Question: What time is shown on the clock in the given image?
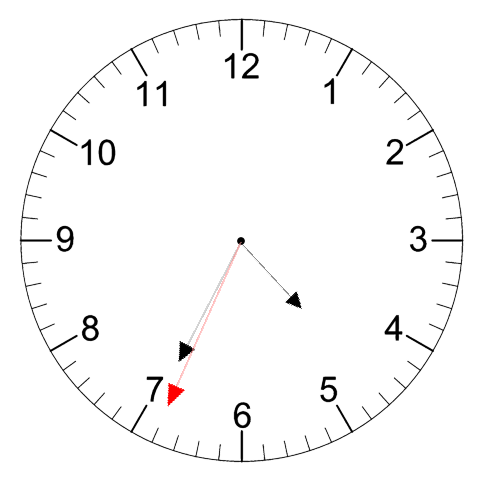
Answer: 04:34:34